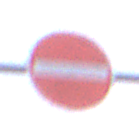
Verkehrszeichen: VerbotDerEinfahrt
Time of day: SunriseSunset
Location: Outdoor (Beach)
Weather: Overcast
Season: NotSpecified
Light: Natural